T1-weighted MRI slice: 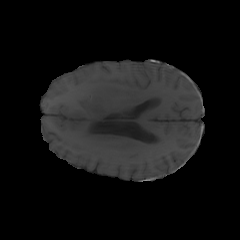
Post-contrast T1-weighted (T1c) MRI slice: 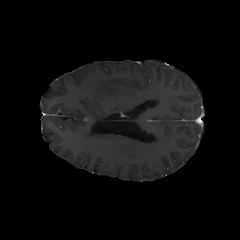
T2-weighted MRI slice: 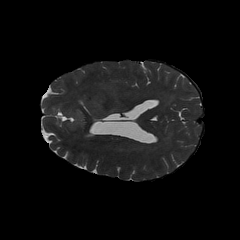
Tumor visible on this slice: yes